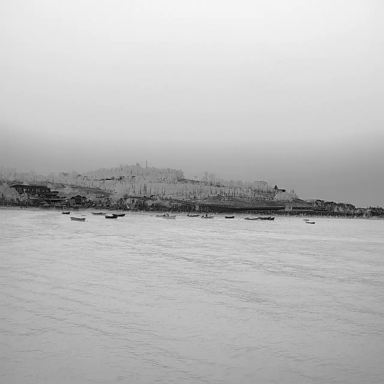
There are 13 bulk_carriers in the infrared image.